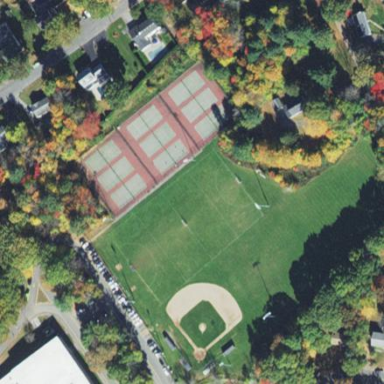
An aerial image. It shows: Tennis court in leisure pitch.